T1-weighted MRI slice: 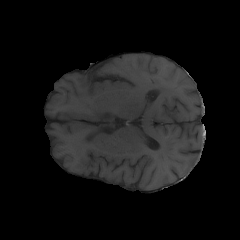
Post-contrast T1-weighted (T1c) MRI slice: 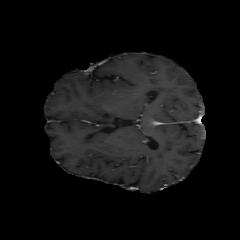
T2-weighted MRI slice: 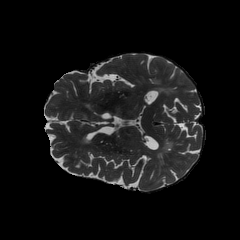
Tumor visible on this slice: no